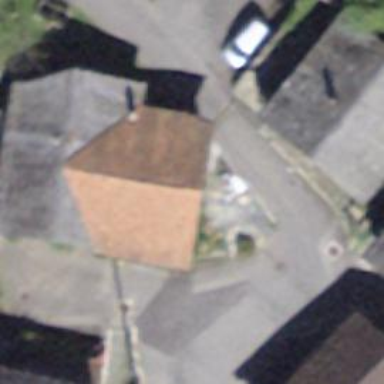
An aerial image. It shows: Post box is visible.